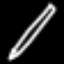
Label: pencil